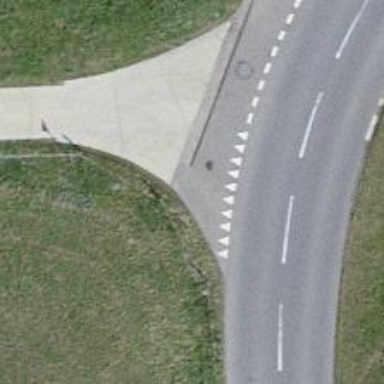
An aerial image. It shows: Road with "give way" sign.